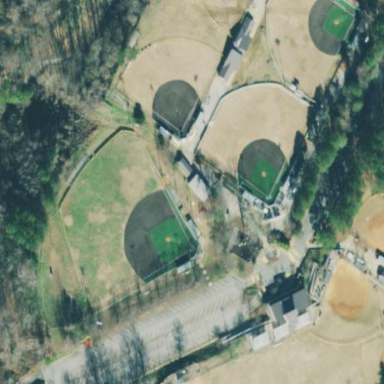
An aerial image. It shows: Sports centre specializing in baseball.